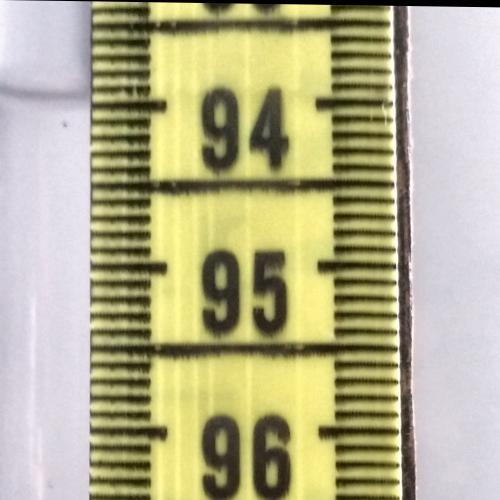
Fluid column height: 93.9 cm